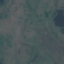
Label: HerbaceousVegetation